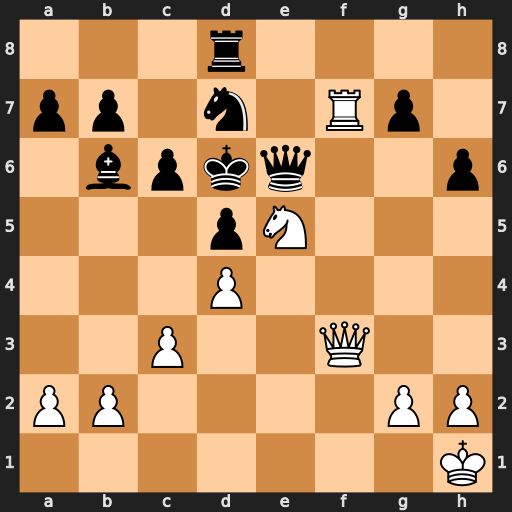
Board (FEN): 3r4/pp1n1Rp1/1bpkq2p/3pN3/3P4/2P2Q2/PP4PP/7K
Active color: w
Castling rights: -
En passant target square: -
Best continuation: Qf4 Nxe5 Rxg7 Re8 Rh7